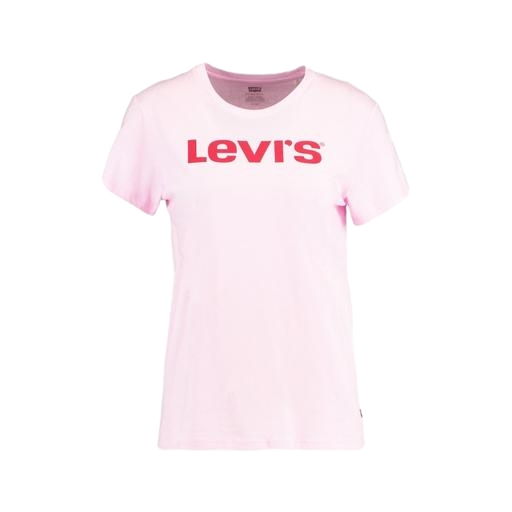
slim crew tee, pink graphic t-shirt, classic tee, white background